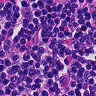
Metastatic tissue present: no